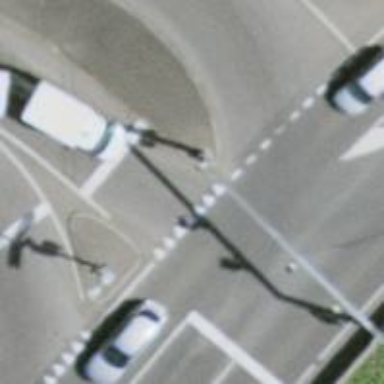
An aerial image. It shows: Road with "give way" sign.